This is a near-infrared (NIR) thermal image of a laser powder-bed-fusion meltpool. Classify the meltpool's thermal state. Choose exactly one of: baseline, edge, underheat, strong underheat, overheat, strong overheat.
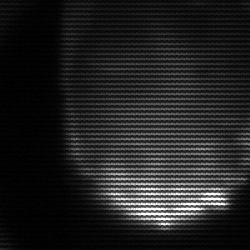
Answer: edge